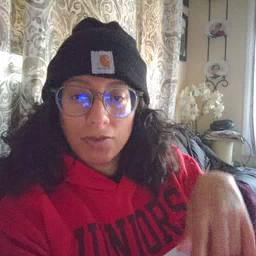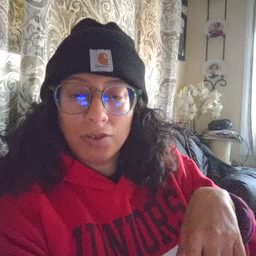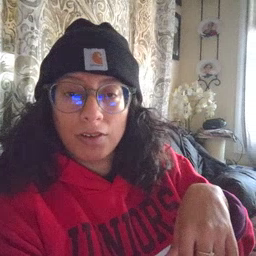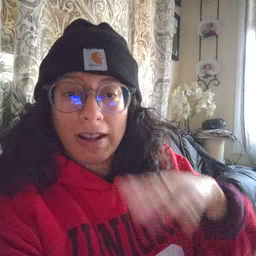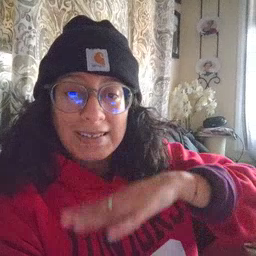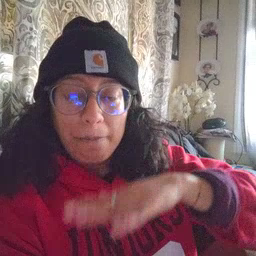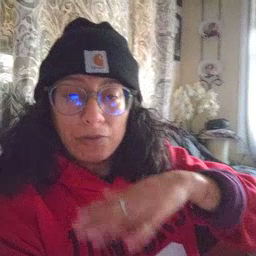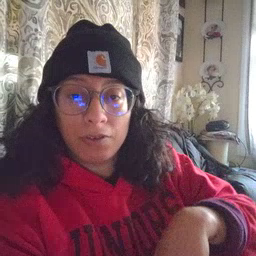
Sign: table